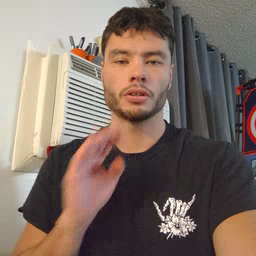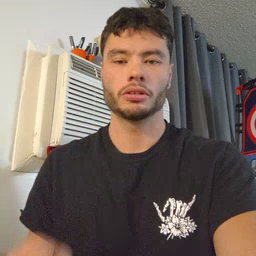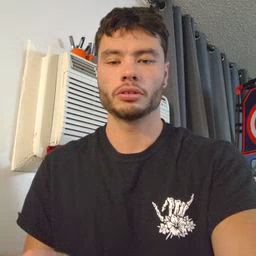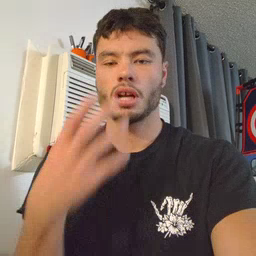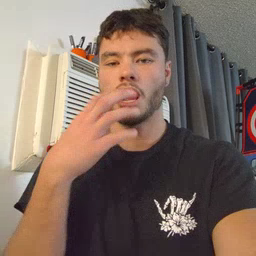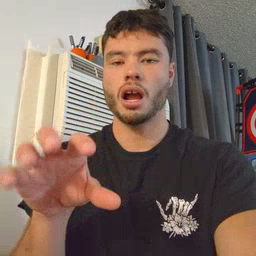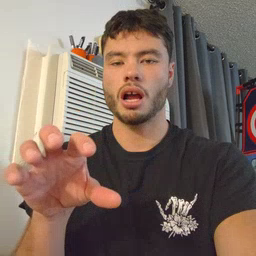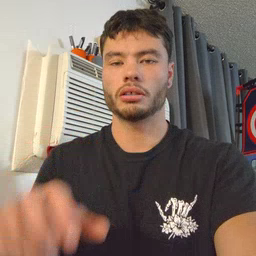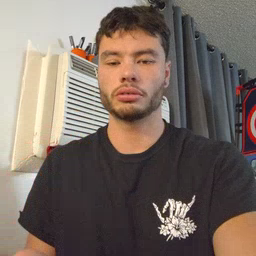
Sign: hot